雨天外出虽然有雨伞，时常却总免不了淋湿衣袖、裤脚、背包等，小明想通过数学建模的方法研究如何撑伞可以让淋湿的面积尽量小。为了简化问题小明做出下列假设：

假设 1：在网上查阅了人均身高和肩宽的数据后，小明把人假设为身高、肩宽分别为 170cm、40cm 的矩形“纸片人”；

假设 2：受风的影响，雨滴下落轨迹视为与水平地面所成角为 \(60^\circ\) 的直线；

假设 3：伞柄 \(OT\) 长为 60cm，可绕矩形“纸片人”上点 \(O\) 旋转；

假设 4：伞面为被伞柄 \(OT\) 垂直平分的线段 \(AB\)，\(AB = 120\,\text{cm}\)。

以如图 1 方式撑伞矩形“纸片人”将淋湿“裤脚”；以如图 2 方式撑被矩形“纸片人”将淋湿“头和肩膀”。

\vspace{1em}

(1) 如图 3 在矩形“纸片人”上身恰好不被淋湿时，求其“裤脚”被淋湿（阴影）部分的面积（结果精确到 \(0.1\,\text{cm}^2\)）；

\vspace{0.5em}

(2) 请根据你的生活经验对小明建立的数学模型提两条改进建议（无需求解改进后的模型，如果建议超过两条仅对前两条评分）。
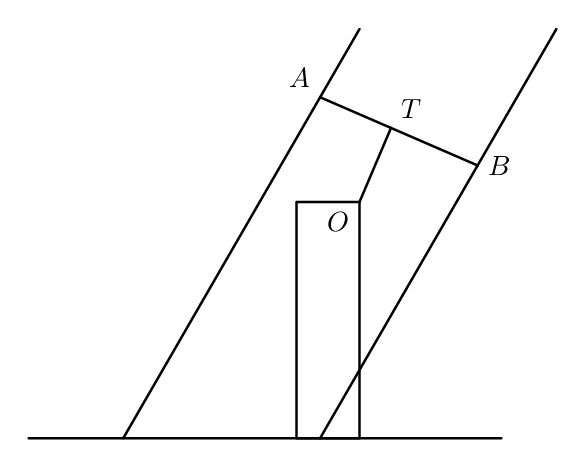
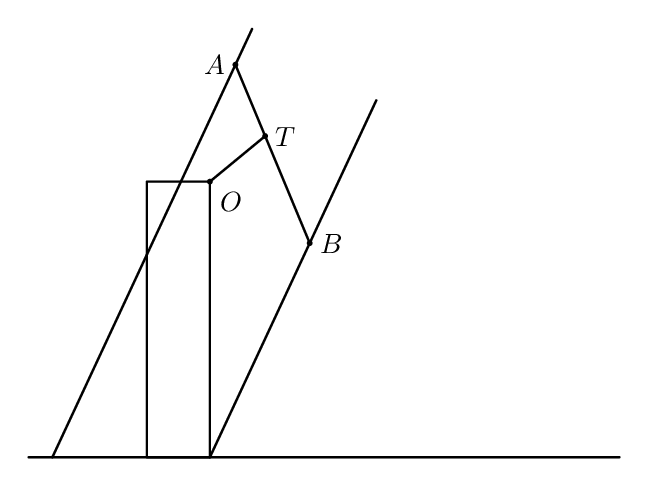
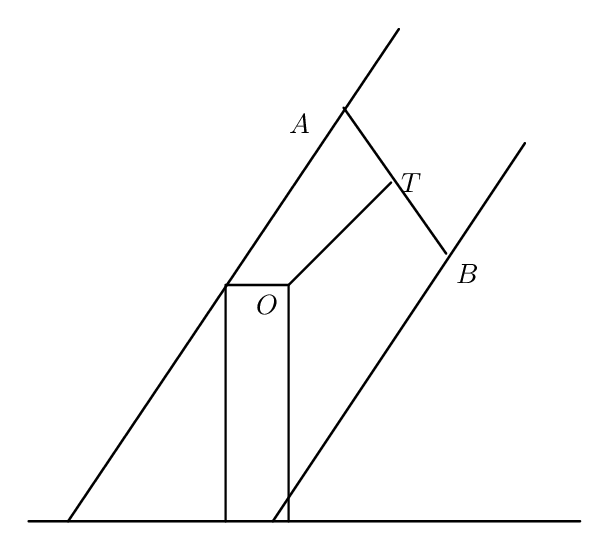
【解答】
\textbf{【答案】}
(1) $65.7\ \text{cm}^2$\\
(2) 答案见解析

\vspace{0.5em}

\textbf{【分析】}
(1) 过点$A$作对边的垂线，垂足为点$C$，过点$D$作对边的垂线，垂足为点$E$，连接$OA,OB$，先求出$OA,OB$，在$\triangle AOH$中，利用正弦定理求得$\sin\angle HAO$，再根据$\angle BAC = \dfrac{\pi}{2} - \angle BAH$求得$\cos\angle BAC$，从而可求得$DE$，再求出$DF$，再根据三角形的面积公式即可得解；\\
(2) 可以从行进的视线，伞面面积等角度入手，建议只要合理即可。

\vspace{0.5em}

\textbf{【详解】}
(1) 如图，过点$A$作对边的垂线，垂足为点$C$，过点$D$作对边的垂线，垂足为点$E$，连接$OA,OB$，\\
由题意$AB = 120, OT \perp AB$，\\
因为$T$为$AB$的中点，所以$AT = BT = 60$，\\
又$OT = 60$，所以$OA = OB = 60\sqrt{2}, \angle OAB = \dfrac{\pi}{4}$，\\
又$\angle AHO = \dfrac{\pi}{3}, OH = 40$，\\
由正弦定理$\dfrac{OH}{\sin\angle HAO} = \dfrac{OA}{\sin\angle AHO}$，所以$\sin\angle HAO = \dfrac{OH\cdot\sin\angle AHO}{OA} = \dfrac{\sqrt{6}}{6}$，\\
又$\angle HAO < \dfrac{\pi}{2}$，所以$\cos\angle HAO = \dfrac{\sqrt{30}}{6}$，\\
\[
\begin{aligned}
\cos\angle BAC &= \cos\left(\dfrac{\pi}{2} - \angle BAH\right) = \sin\angle BAH = \sin\left(\angle HAO + \dfrac{\pi}{4}\right) \\
&= \dfrac{\sqrt{6}}{6} \times \dfrac{\sqrt{2}}{2} + \dfrac{\sqrt{30}}{6} \times \dfrac{\sqrt{2}}{2} = \dfrac{\sqrt{3}+\sqrt{15}}{6},
\end{aligned}
\]
所以$DE = AC = AB \cdot \cos\angle BAC = 20(\sqrt{3} + \sqrt{15})$，\\
所以
\[
\begin{aligned}
DF &= MN + MF - DN = \dfrac{\sqrt{3}}{3}MH + OH - \dfrac{2}{\sqrt{3}}DE \\
&= \dfrac{170}{\sqrt{3}} + 40 - \dfrac{40(\sqrt{3}+\sqrt{15})}{\sqrt{3}} = \dfrac{170}{\sqrt{3}} - 40\sqrt{5},
\end{aligned}
\]
所以阴影部分面积为$\dfrac{1}{2}DF \cdot 2DF \times \dfrac{\sqrt{3}}{2} = \dfrac{\sqrt{3}}{2}DF^2 \approx 65.7\ \text{cm}^2$；

\vspace{0.5em}

(2) \textcircled{1} 雨伞不遮挡人行进的视线；\\
\textcircled{2} 伞面为弧线，改进模型将伞设为一段圆弧，扩大伞面的面积；\\
\textcircled{3} 考虑伞柄可以伸缩，等等。（只要合理即可）
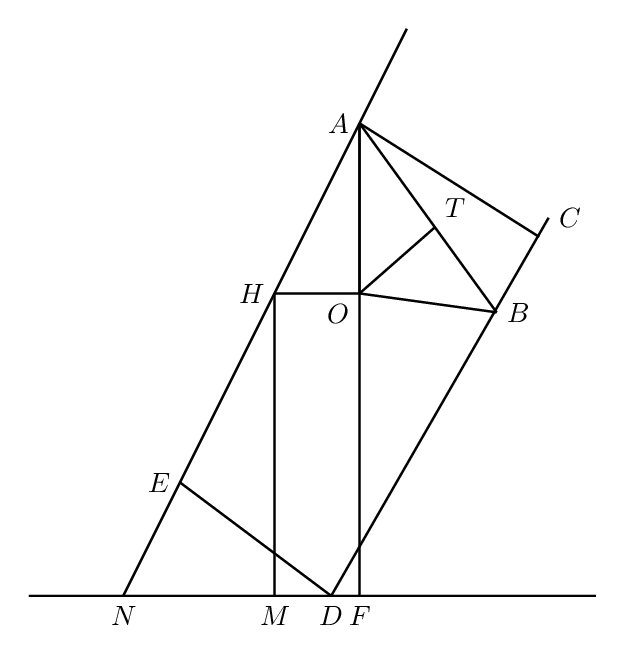